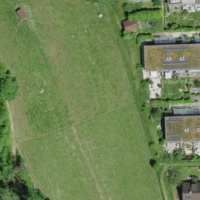
EUNIS habitat code: 25
Species observed at this site:
Gonepteryx rhamni